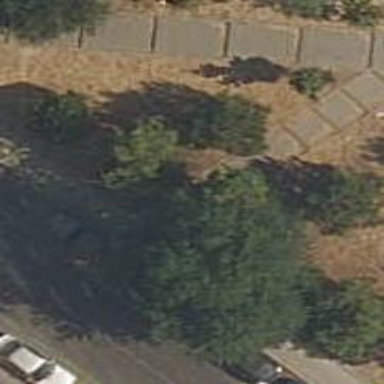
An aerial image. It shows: Set of steps on the road.